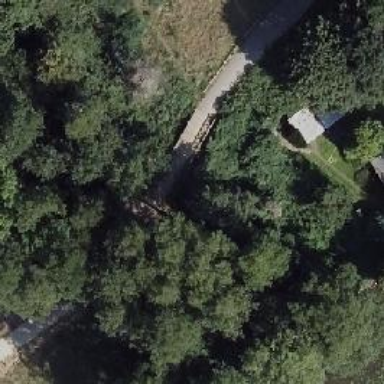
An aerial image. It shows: Footway bridge.